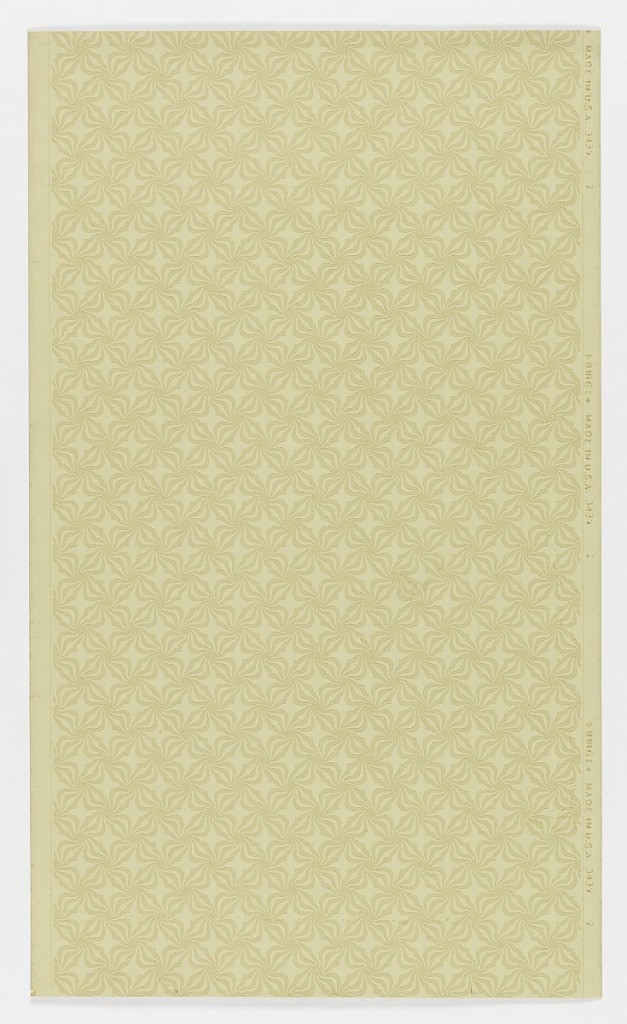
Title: Sidewall
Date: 1875–1900
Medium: Machine-printed on paper
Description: Allover treillage composed of foliate pinwheels in beige on light peach ground.